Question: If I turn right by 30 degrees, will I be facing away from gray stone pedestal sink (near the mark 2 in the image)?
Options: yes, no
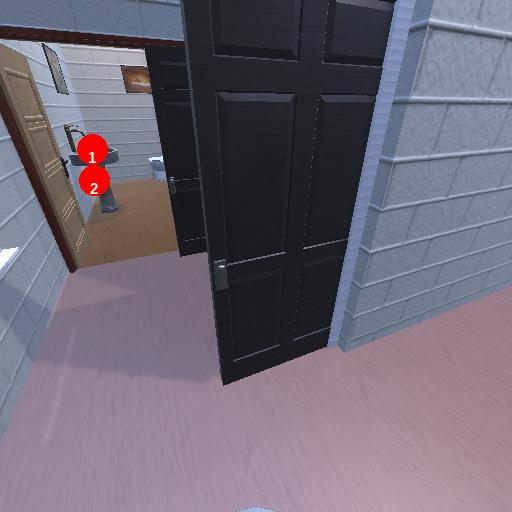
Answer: yes